Question: How to print this dynamically?
'''
data = {
"name": "EU",
"size": 10,
"nodes": [
{
"name": "England",
"size": 2,
"nodes": [
{
"name": "Center",
"size": 1,
"nodes": [
{
"name": "main street",
"size": 0.5,
"nodes": []
}
]
},
{
"name": "Vilage",
"size": 1,
"nodes": []
}
]
},
{
"name": "Germany",
"size": 4,
"nodes": []
}
]
}
'''
and I need somehow dynamically print it like this
'''
EU 10
EU - England 2
EU - England - Center 1
EU - England - Center - main street 0.5
EU - England - Vilage 1
EU - Germany 4
'''
This is the code that i have closest what I need
'''
var data = { "name": "EU", "size": 10, "nodes": [ { "name": "England", "size": 2, "nodes": [ { "name": "Center", "size": 1, "nodes": [ { "name": "main street", "size": 0.5, "nodes": [] } ] }, { "name": "Vilage", "size": 1, "nodes": [] } ] }, { "name": "Germany", "size": 4, "nodes": [] } ] }
function printValues(obj) {
for (var key in obj) {
if (typeof obj[key] === "object") {
printValues(obj[key]);
} else {
console.log(obj[key]);
}
}
}
printValues(data)
'''
This is what I get

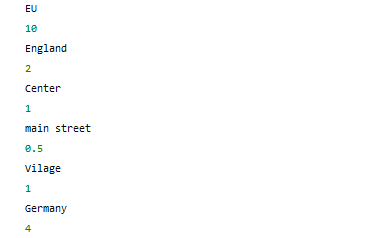
Answer: You were on the right track - you can indeed use recursion to walk the data structure. What you also need is to get the 'name' property and build up a the start of each line from each 'name' encountered. You can ferry that information using a second parameter to the recursive function. Then you need to recursively call the function for each child node and pass all the 'name's encountered so far:
'''
const data = { "name": "EU", "size": 10, "nodes": [ { "name": "England", "size": 2, "nodes": [ { "name": "Center", "size": 1, "nodes": [ { "name": "main street", "size": 0.5, "nodes": [] } ] }, { "name": "Vilage", "size": 1, "nodes": [] } ] }, { "name": "Germany", "size": 4, "nodes": [] } ] }
function printValues(data, prefix = []) {
//make a copy of the prefix instead of mutating it
let location = prefix.concat(data.name);
console.log(location.join(" - "), data.size);
data.nodes.forEach(child => printValues(child, location))
}
printValues(data)
'''